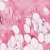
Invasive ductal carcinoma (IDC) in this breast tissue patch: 0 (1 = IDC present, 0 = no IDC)